Field crop: tomato
Growth stage: 1
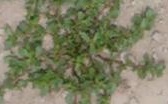
Species: portulaca